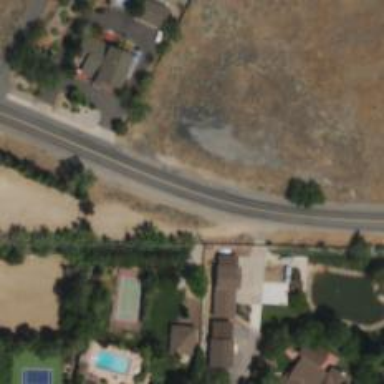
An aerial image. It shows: Tertiary road with asphalt surface. There is separate sidewalk along the road.